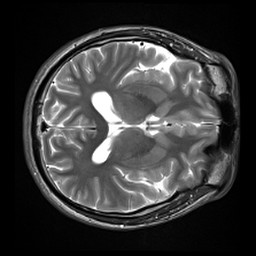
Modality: inplaneT2
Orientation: axial
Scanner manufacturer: siemens
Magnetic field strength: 3 T
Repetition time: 7.02 s
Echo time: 0.069 s